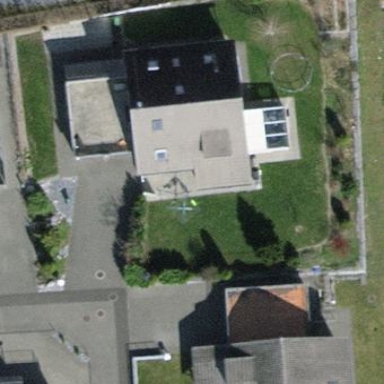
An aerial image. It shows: Detached building with gabled tile roof.